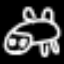
Label: frog